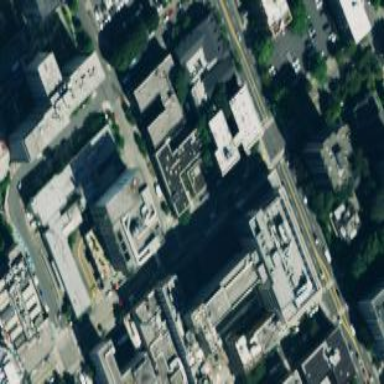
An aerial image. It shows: Hospital building.